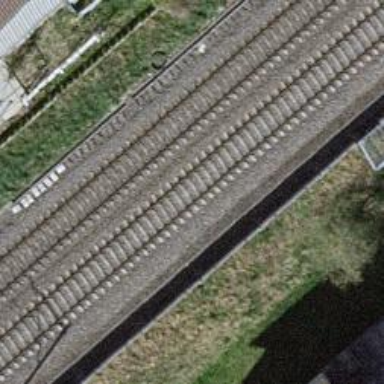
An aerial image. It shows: Railway signal.